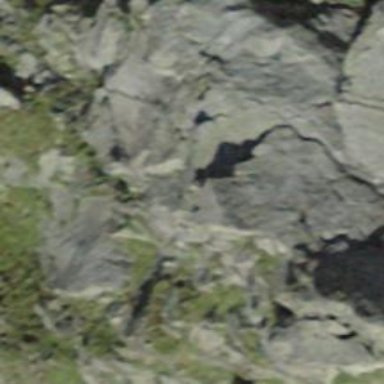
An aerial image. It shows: Natural cliff.